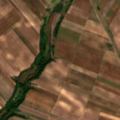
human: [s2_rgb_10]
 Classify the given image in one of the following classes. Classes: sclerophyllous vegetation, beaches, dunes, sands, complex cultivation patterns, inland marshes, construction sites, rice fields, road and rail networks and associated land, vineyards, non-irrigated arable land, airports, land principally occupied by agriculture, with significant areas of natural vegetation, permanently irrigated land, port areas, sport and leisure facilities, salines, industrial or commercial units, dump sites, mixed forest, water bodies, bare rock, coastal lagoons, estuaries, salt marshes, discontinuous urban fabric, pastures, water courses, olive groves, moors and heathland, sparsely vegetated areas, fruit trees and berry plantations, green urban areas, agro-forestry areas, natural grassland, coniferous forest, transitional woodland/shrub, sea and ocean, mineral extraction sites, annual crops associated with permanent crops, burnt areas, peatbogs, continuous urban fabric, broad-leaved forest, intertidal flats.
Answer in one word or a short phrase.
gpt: non-irrigated arable land, pastures, transitional woodland/shrub